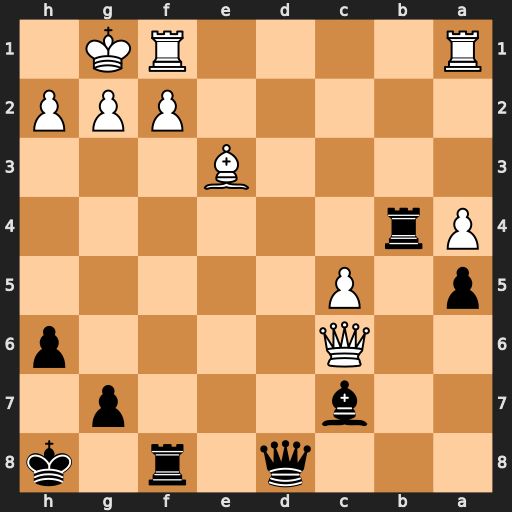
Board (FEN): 3q1r1k/2b3p1/2Q4p/p1P5/Pr6/4B3/5PPP/R4RK1
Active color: b
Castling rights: -
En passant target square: -
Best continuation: Rf6 Qb5 Rxb5